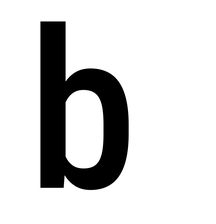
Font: Roboto_Condensed_Medium